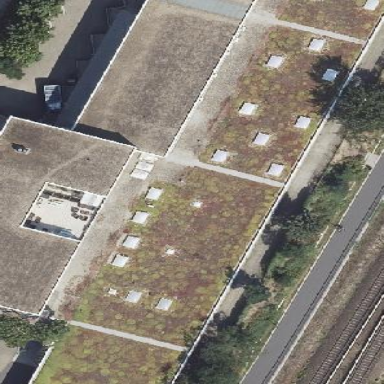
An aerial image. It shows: Part of building.